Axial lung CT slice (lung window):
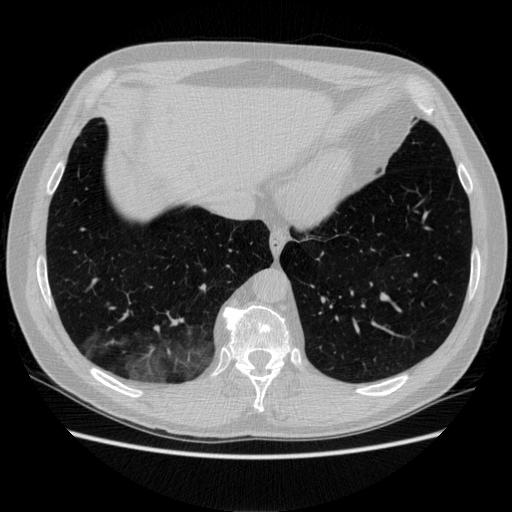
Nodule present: no